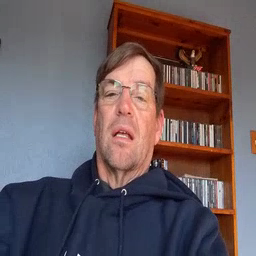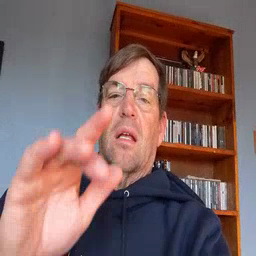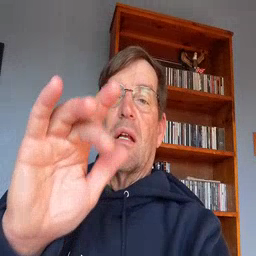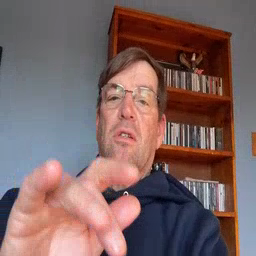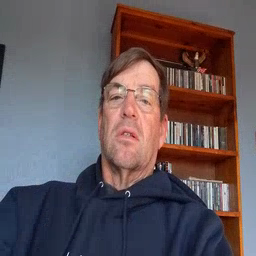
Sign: touch